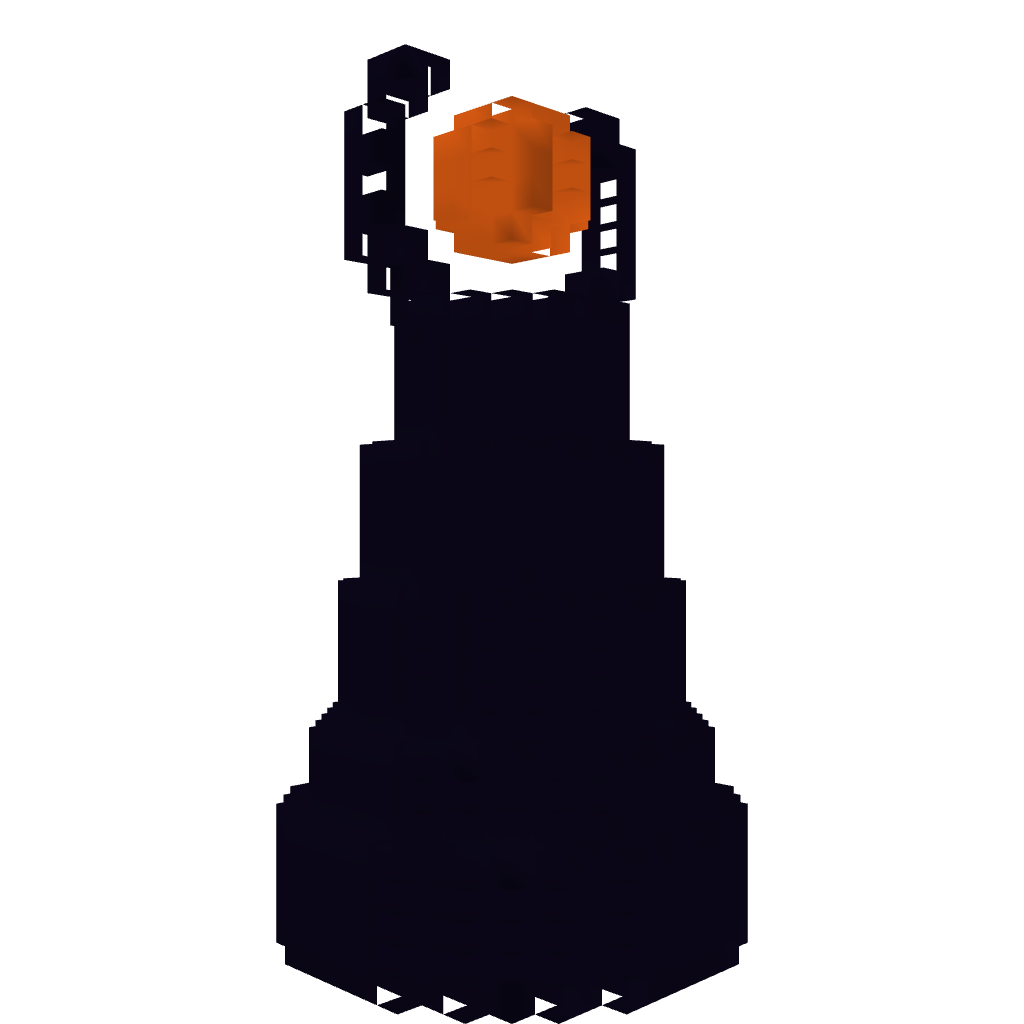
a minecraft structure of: eye tower